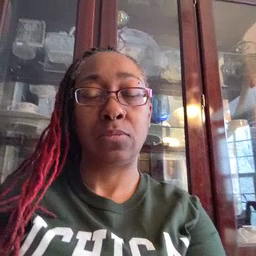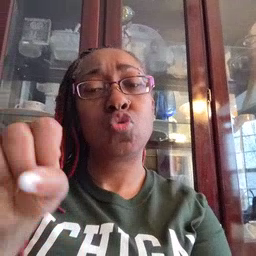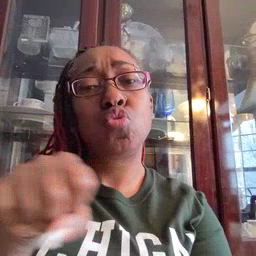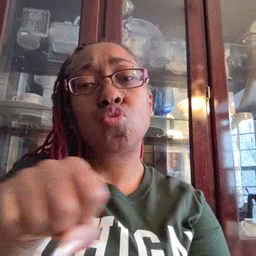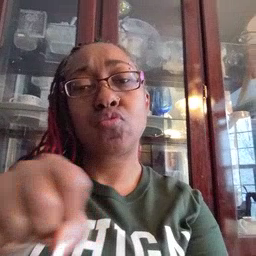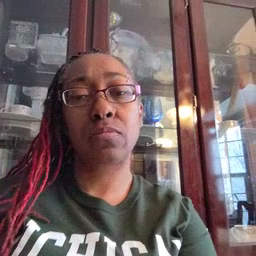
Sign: shoe